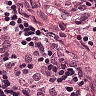
Metastatic tissue present: no